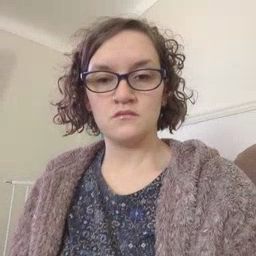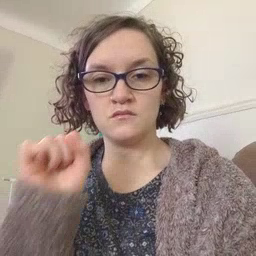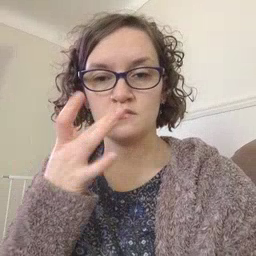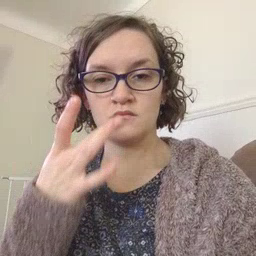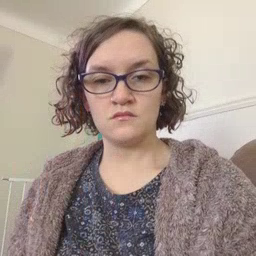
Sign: snack